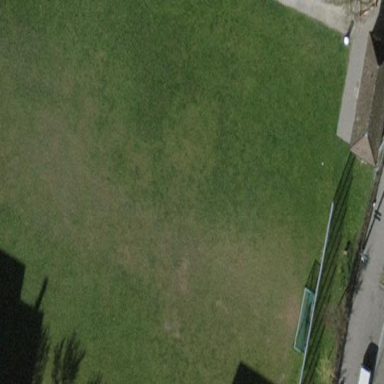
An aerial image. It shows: Soccer pitch with grass surface for leisure land.